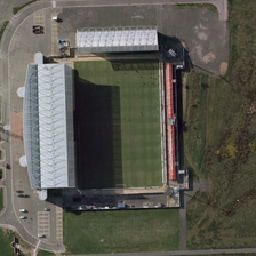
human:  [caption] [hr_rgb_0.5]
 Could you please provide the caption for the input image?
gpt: There are many green plants and parking lots around the stadium.

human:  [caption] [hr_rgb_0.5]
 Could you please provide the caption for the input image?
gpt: The stadium is rectangular.

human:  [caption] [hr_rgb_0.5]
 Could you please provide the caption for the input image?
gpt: Many green plants and parking are around the stadium.

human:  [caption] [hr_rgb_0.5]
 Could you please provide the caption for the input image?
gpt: The shape of the stadium is rectangular.

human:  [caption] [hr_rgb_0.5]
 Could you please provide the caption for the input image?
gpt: Many green plants and a parking lot are around a stadium.